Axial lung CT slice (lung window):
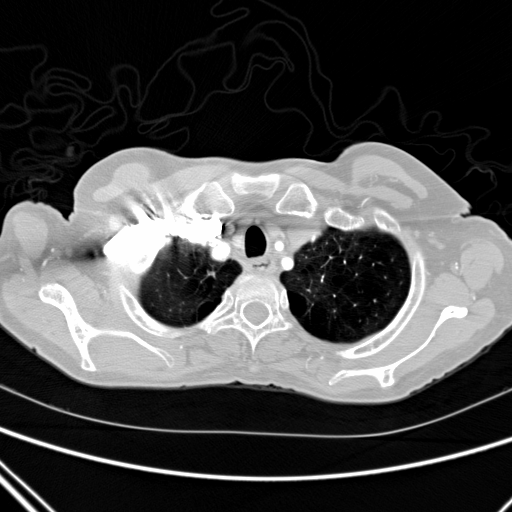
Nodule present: no